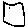
Label: square